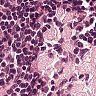
Metastatic tissue present: no